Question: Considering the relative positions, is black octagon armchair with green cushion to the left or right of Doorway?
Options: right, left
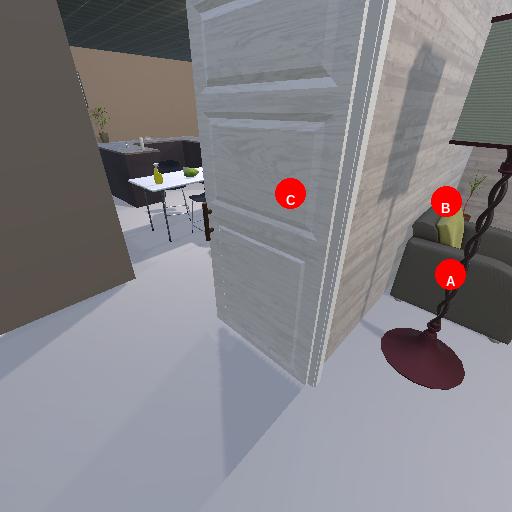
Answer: right